Field crop: maize
Growth stage: 1
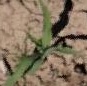
Species: maize